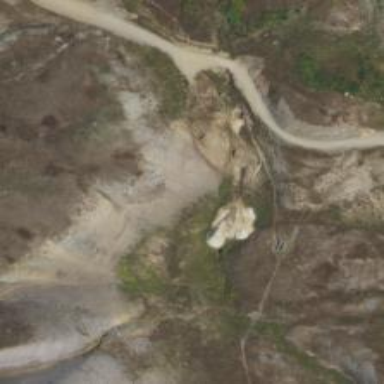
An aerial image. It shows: Quarry area.